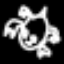
Label: frog